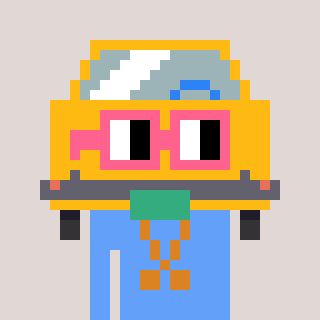
a pixel art character with square pink glasses, a taxi-shaped head and a blue-colored body on a warm background